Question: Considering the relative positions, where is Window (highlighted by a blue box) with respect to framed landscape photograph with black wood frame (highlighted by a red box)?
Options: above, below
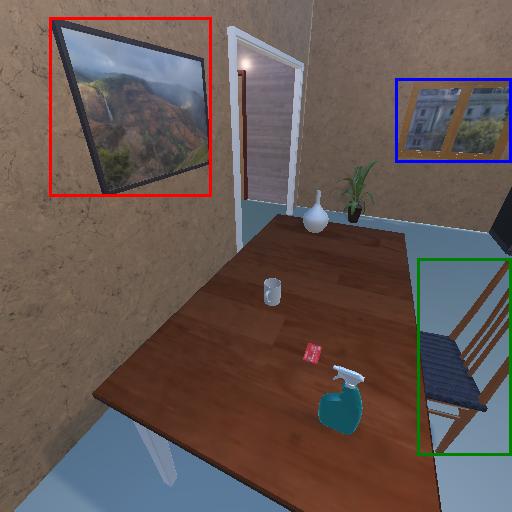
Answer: above